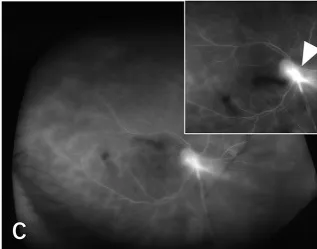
Anterior segment photography and FFA examination at the initial visit suggest OT. The small image in the upper right corner is the enlarged view of the posterior pole of the right eye (C).
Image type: ophthalmic_imaging (ophthalmic_angiography)